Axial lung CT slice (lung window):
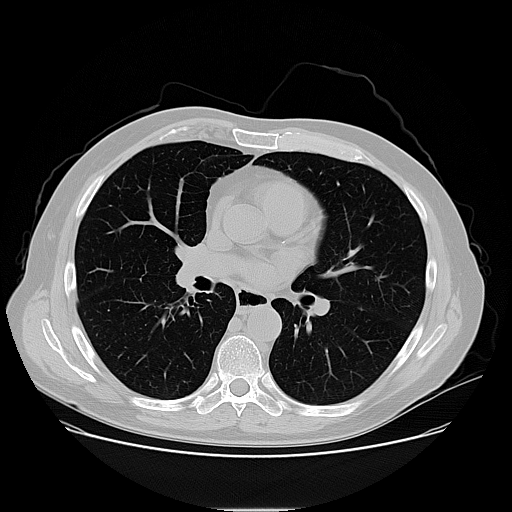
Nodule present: no